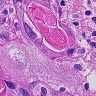
Metastatic tissue present: yes